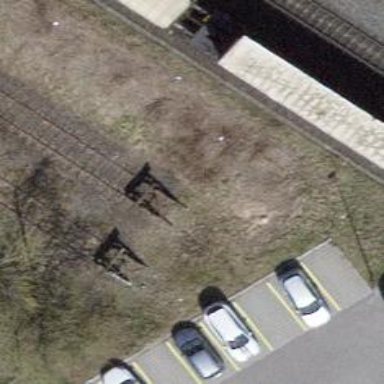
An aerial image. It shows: Railway buffer stop.